Field crop: maize
Growth stage: 2
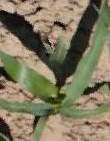
Species: maize